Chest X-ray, AP view. Patient: 59 years old, sex M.
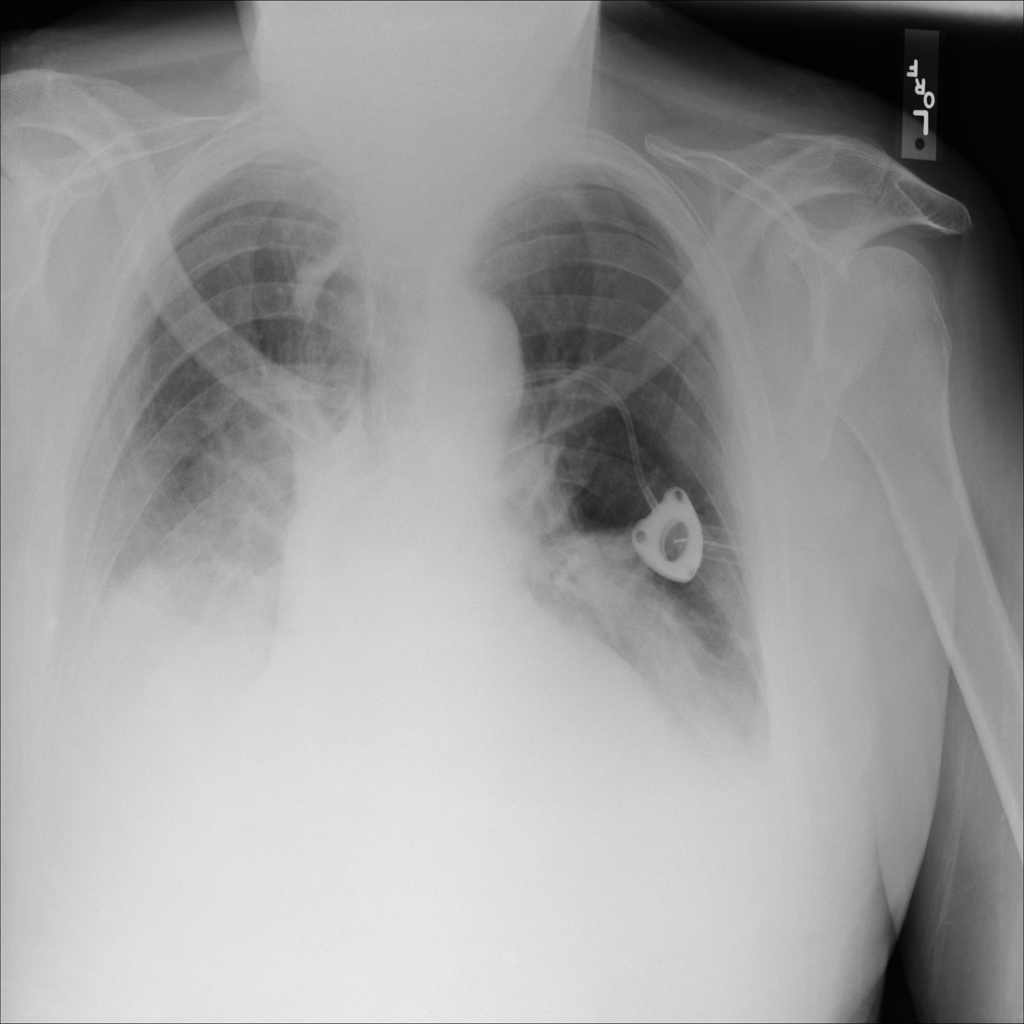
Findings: Effusion, Infiltration